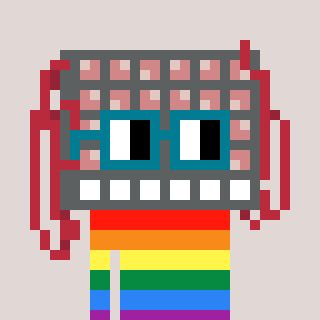
a pixel art character with square dark green glasses, a turing-shaped head and a cold-colored body on a warm background